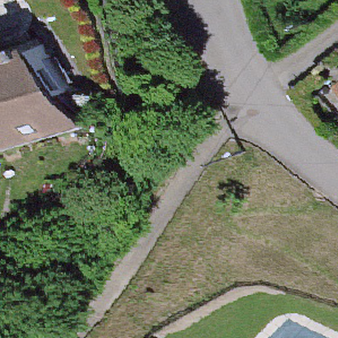
Label: other